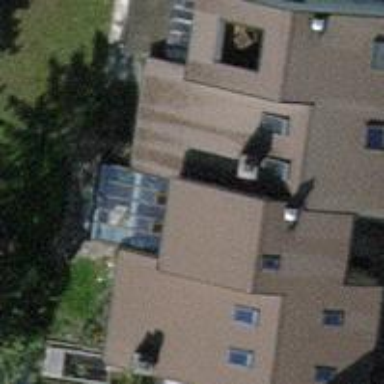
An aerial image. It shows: Terrace building.